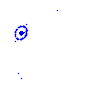
Particle: kaon